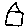
Label: house